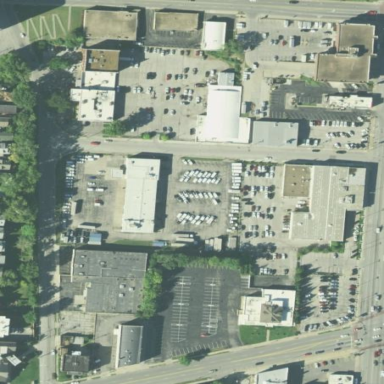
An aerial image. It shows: Commercial area.